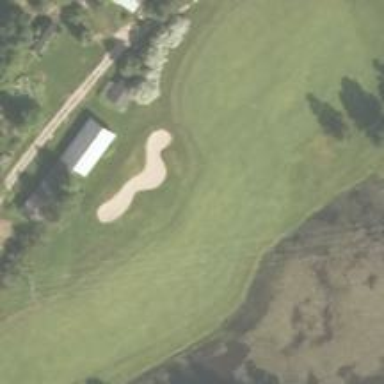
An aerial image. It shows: Golf hole.